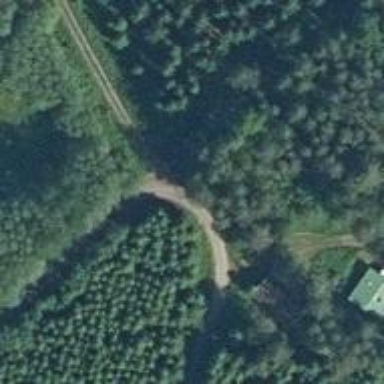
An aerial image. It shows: Unclassified road.